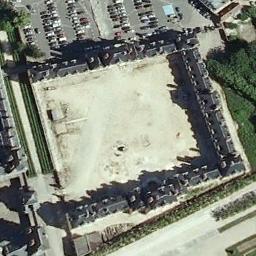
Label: palace